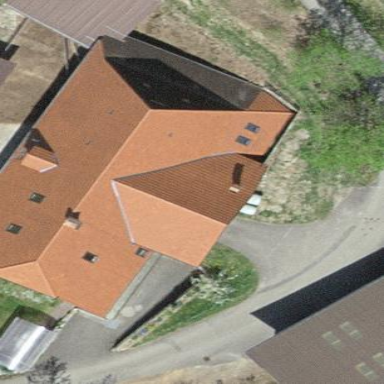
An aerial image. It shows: Farm building.